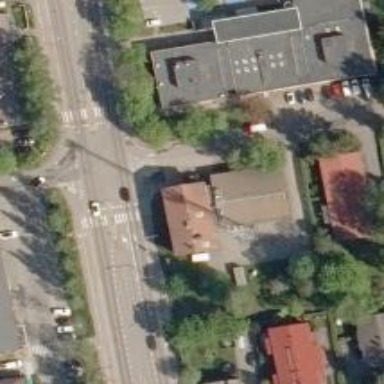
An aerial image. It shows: Road with "give way" sign.